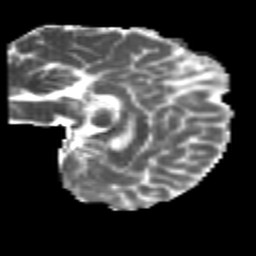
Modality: MD
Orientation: sagittal
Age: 21
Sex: female
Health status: healthy
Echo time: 0.074 s